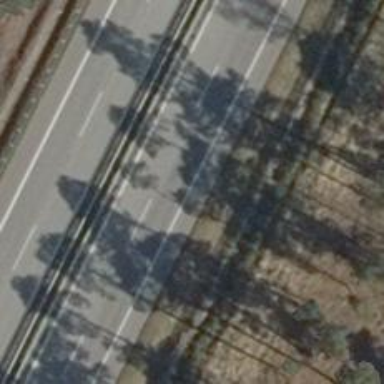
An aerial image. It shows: This is trunk highway with motorroad.